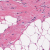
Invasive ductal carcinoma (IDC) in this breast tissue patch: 0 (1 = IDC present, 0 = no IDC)